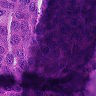
Metastatic tissue present: yes